Interaction volume radius: 10 \u00c5
Interaction volume height: 15 \u00c5
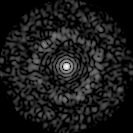
Disorder parameter: 0.8296